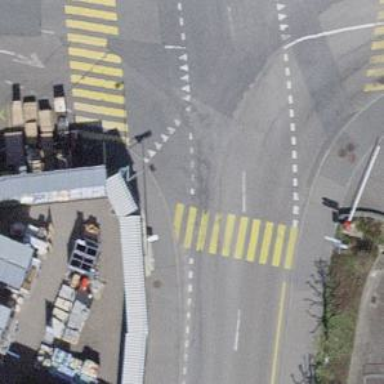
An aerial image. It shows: Uncontrolled zebra crossing with notable zebra markings.